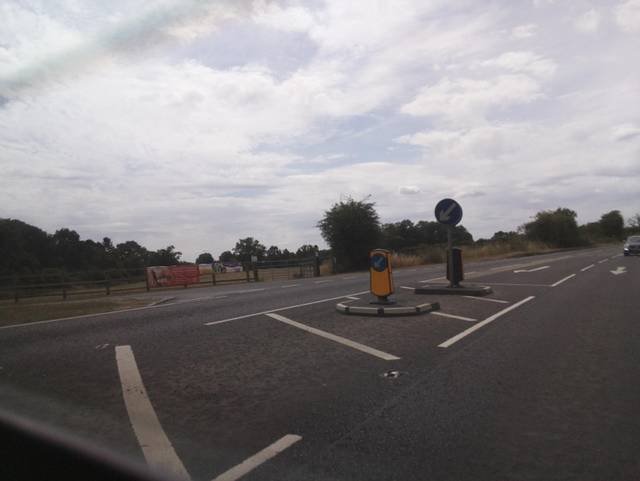
Region: United Kingdom
Coordinates: 51.308, -1.028